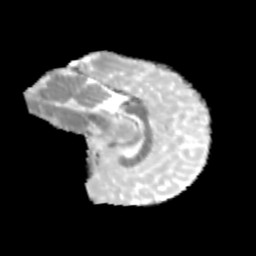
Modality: MD
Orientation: sagittal
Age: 9
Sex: female
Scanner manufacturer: siemens
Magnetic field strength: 3 T
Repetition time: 3.8 s
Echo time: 0.07 s